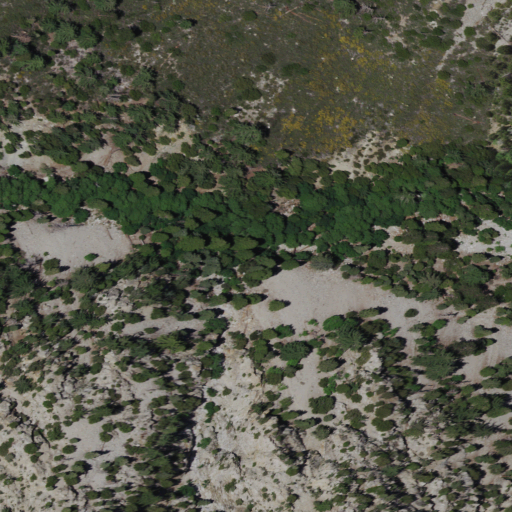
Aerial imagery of valley in California named Sheep Canyon containing evergreen forest, mixed forest, woody wetlands, and shrub